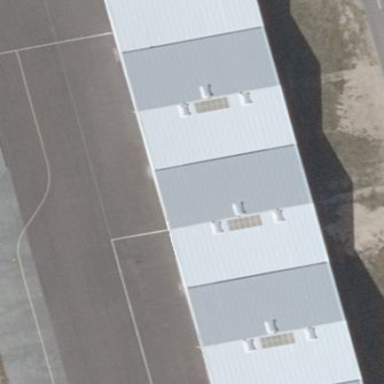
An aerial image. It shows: Hangar located at airport.